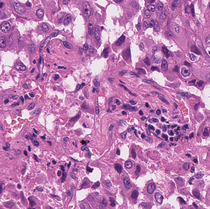
Tumor epithelial tissue: yes
Tumor-associated stroma tissue: yes
Normal tissue: no